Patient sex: F
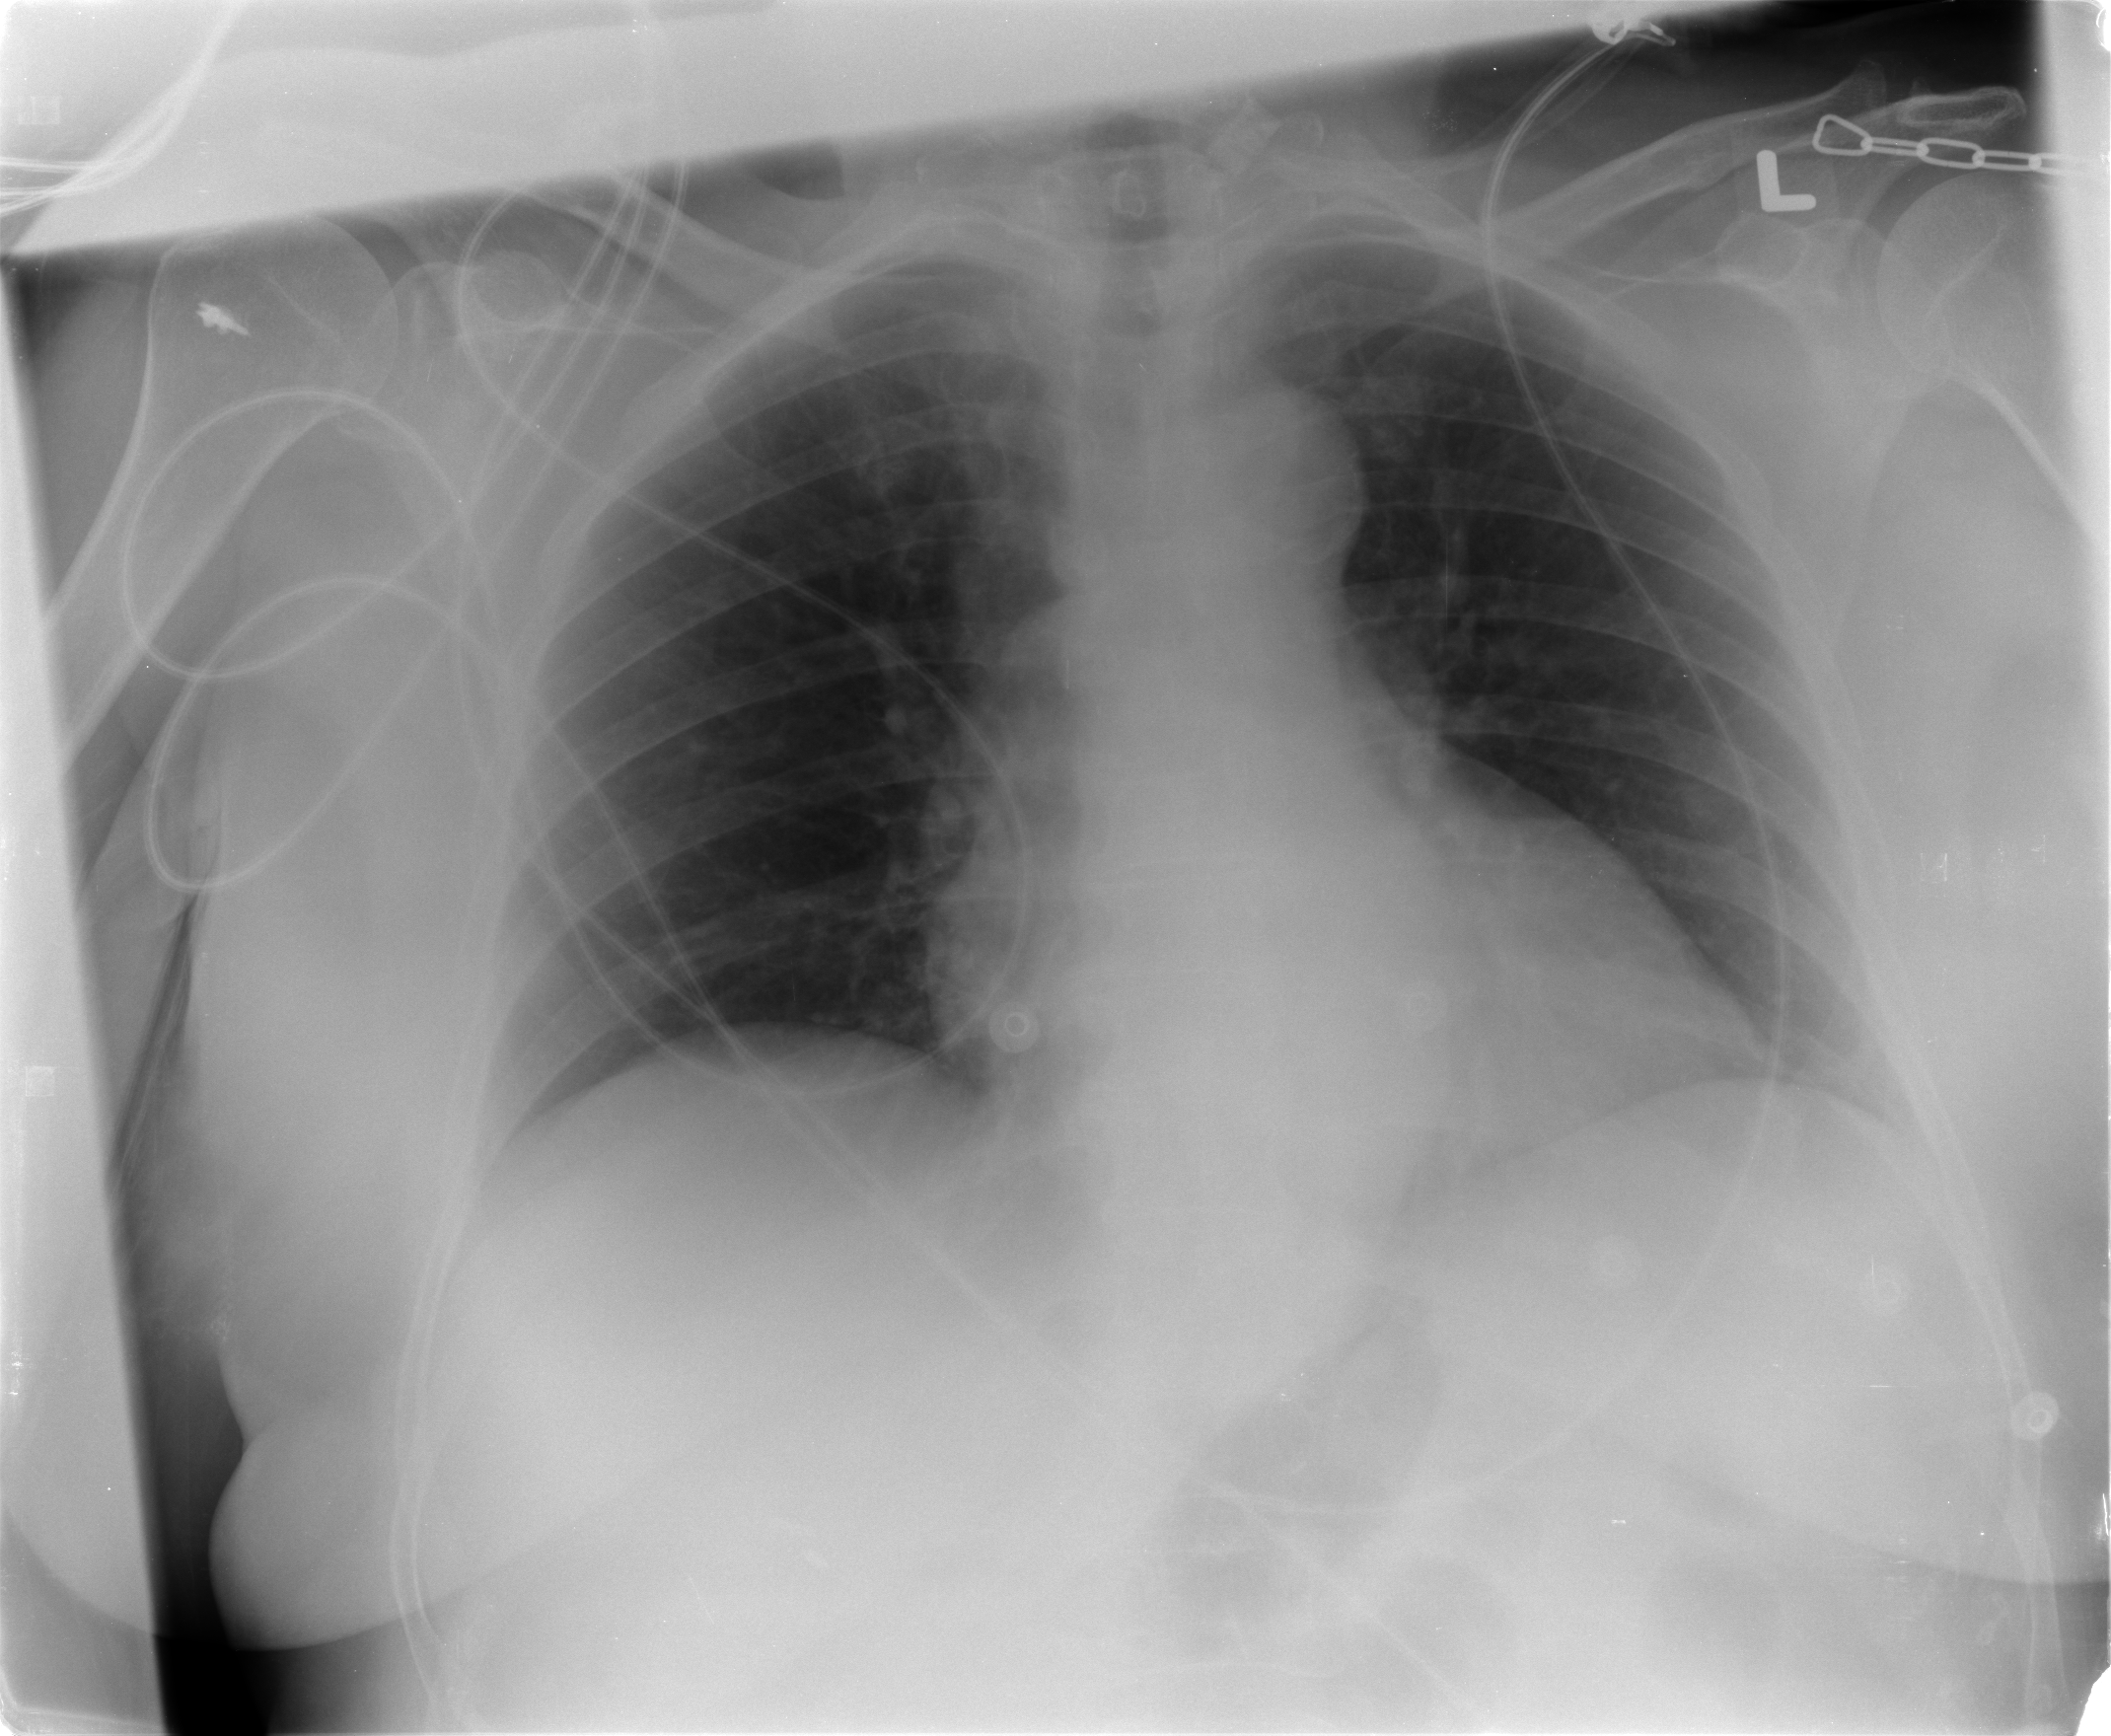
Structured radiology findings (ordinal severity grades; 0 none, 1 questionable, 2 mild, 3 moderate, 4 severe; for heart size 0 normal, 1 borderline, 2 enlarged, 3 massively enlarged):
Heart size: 2
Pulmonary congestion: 1
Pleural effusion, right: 0
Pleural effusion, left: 0
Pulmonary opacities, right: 0
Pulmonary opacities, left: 0
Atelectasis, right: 0
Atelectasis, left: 1